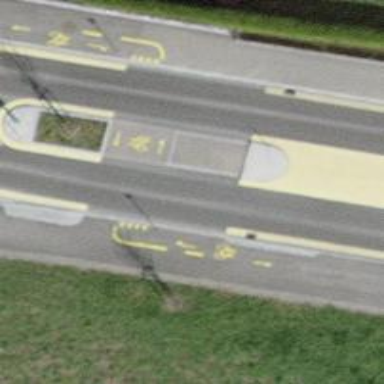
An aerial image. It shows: Asphalt cycleway with crossing.